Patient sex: F
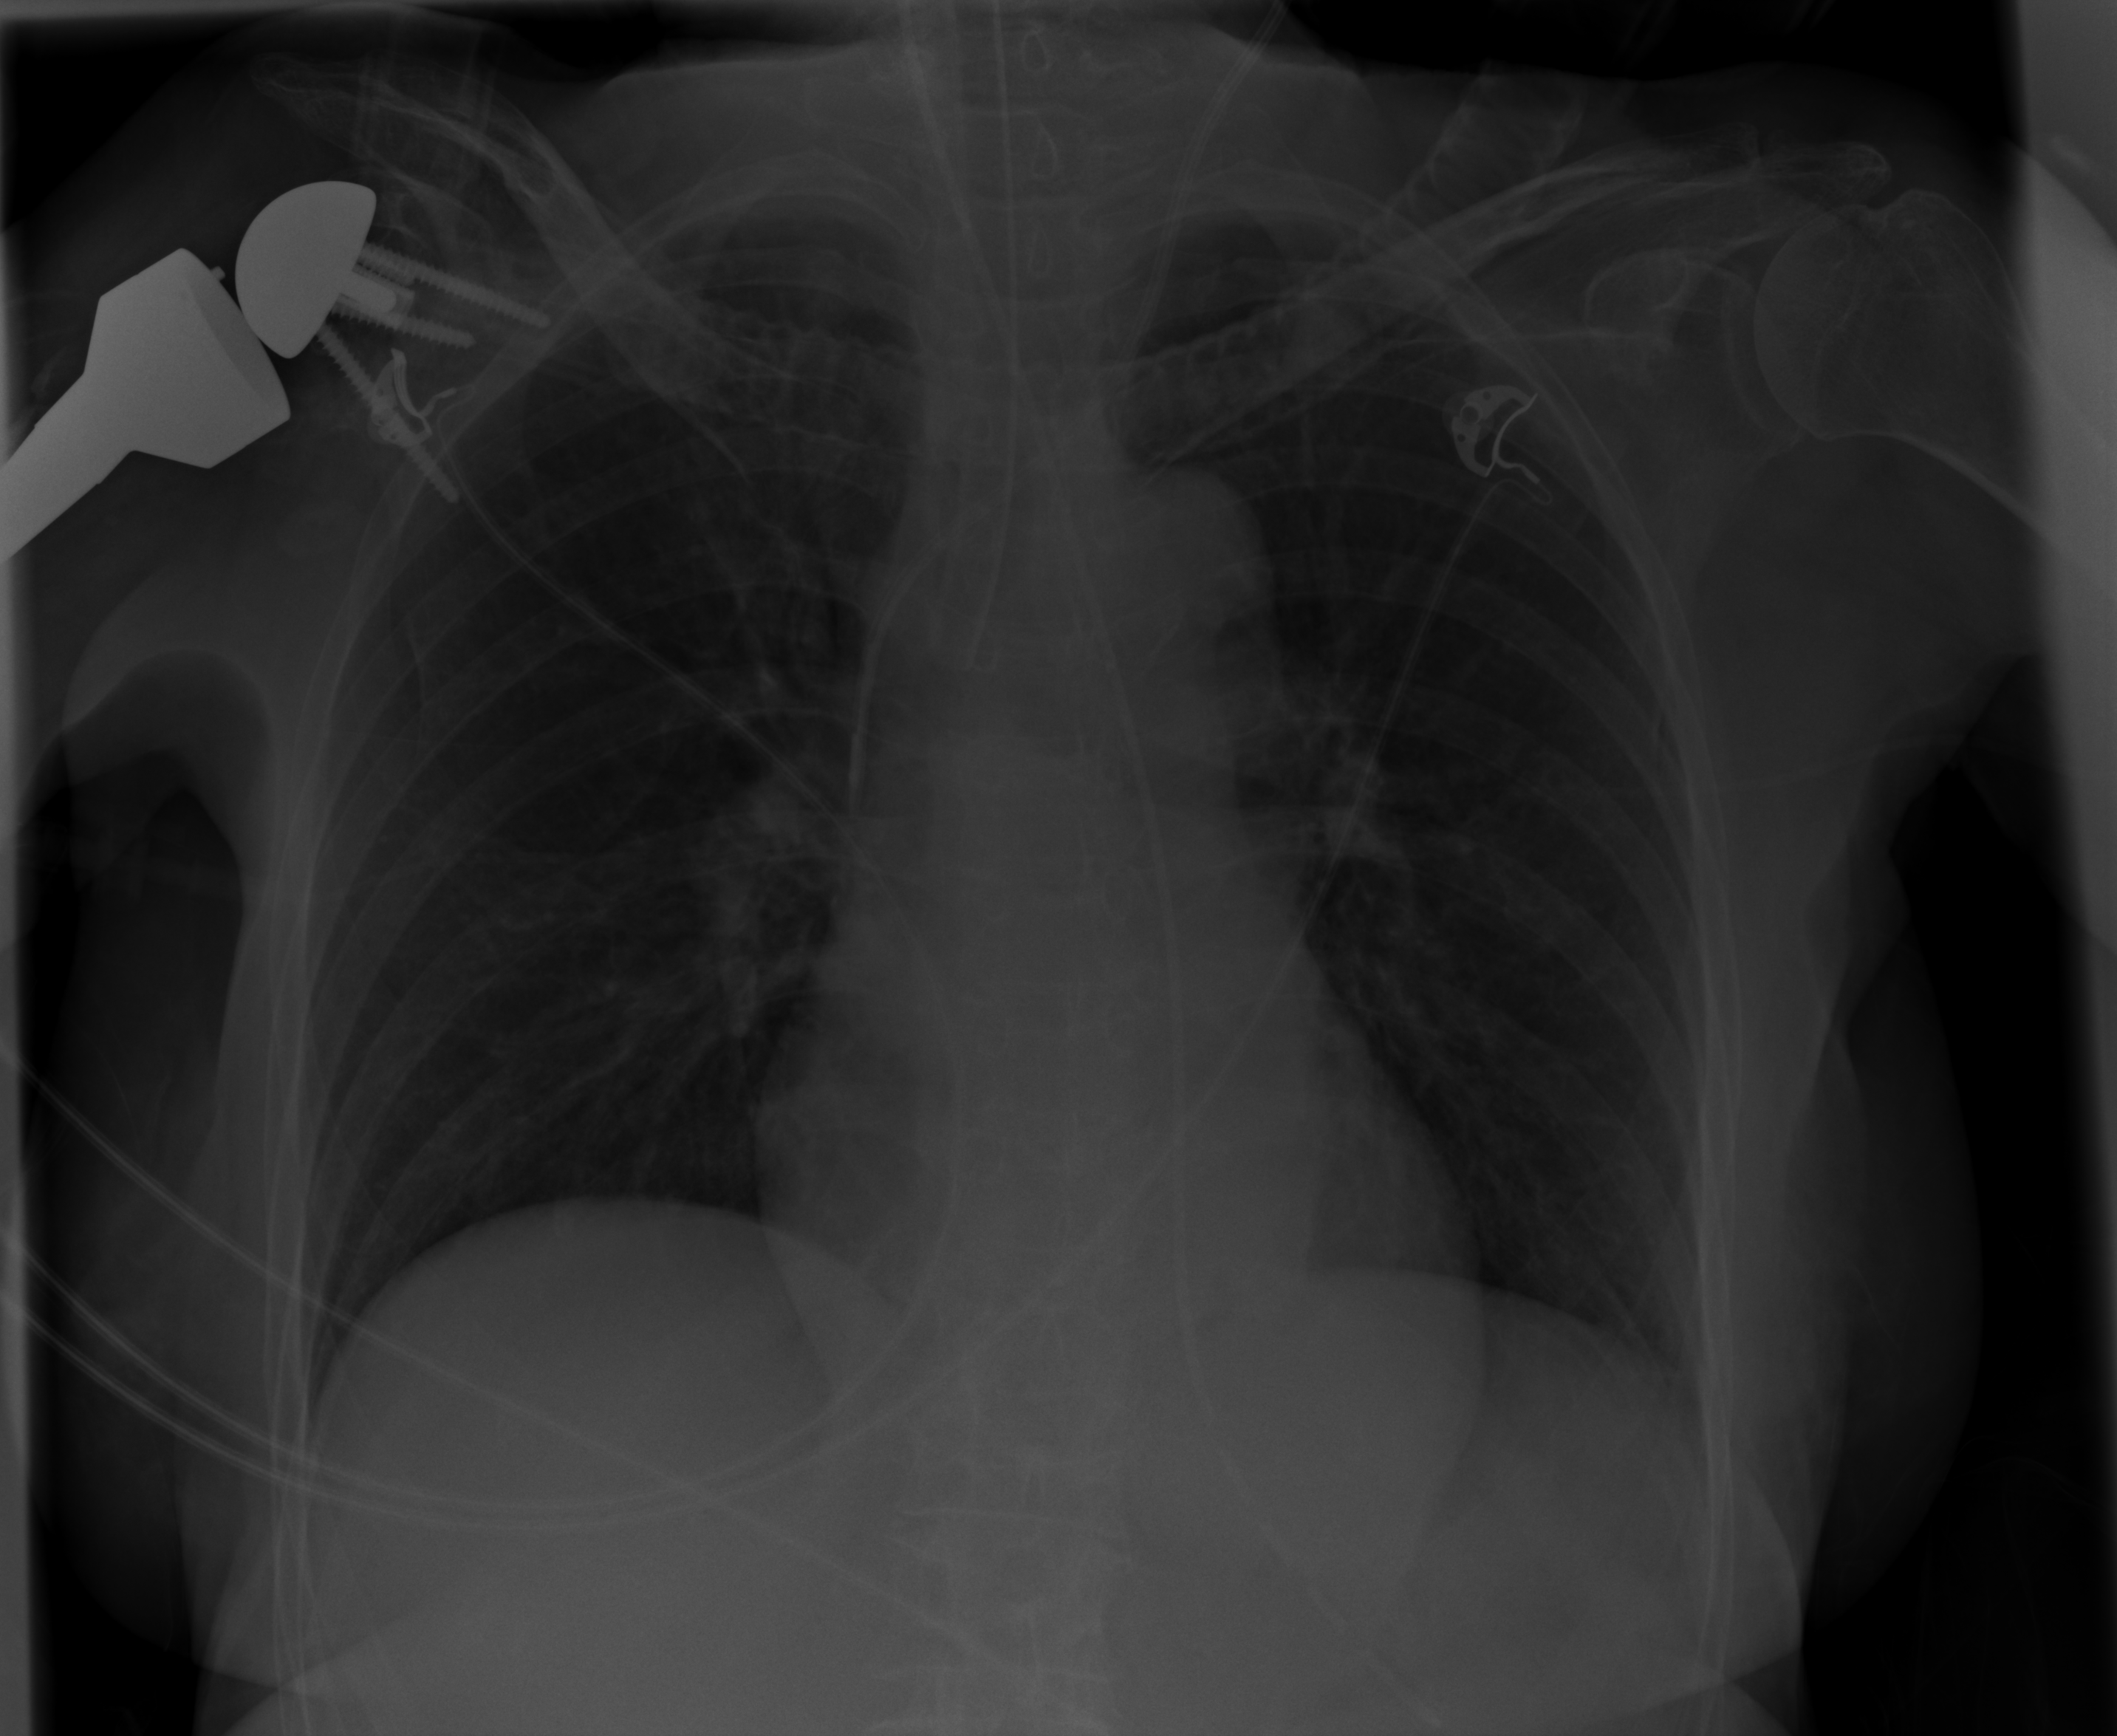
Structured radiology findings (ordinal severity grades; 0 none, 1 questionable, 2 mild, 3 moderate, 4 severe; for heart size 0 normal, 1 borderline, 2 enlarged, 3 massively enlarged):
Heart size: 0
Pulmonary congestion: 0
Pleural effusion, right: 0
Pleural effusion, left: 2
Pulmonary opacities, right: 0
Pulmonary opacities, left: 0
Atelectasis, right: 2
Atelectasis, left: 2